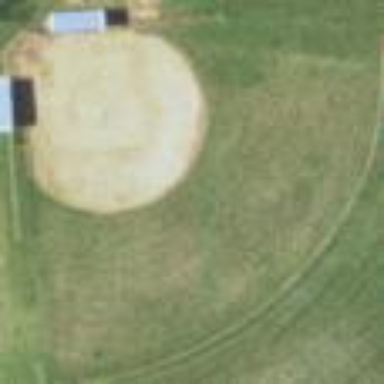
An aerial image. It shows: Baseball pitch for leisure and sports activities.